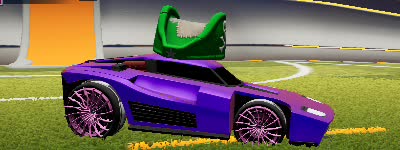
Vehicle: breakout